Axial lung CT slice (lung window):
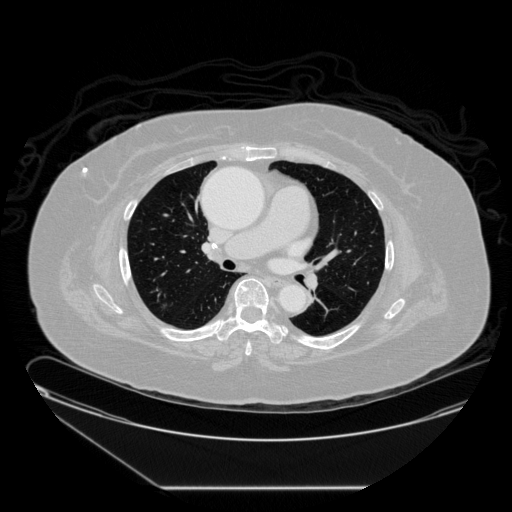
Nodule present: yes
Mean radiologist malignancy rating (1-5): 3